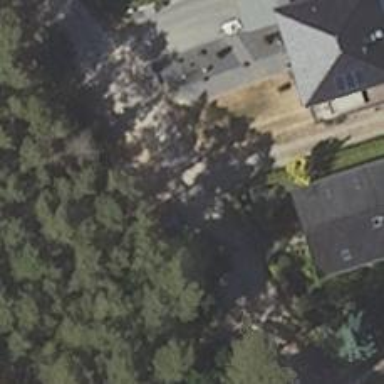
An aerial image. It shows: Residential road with compacted surface.